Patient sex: M
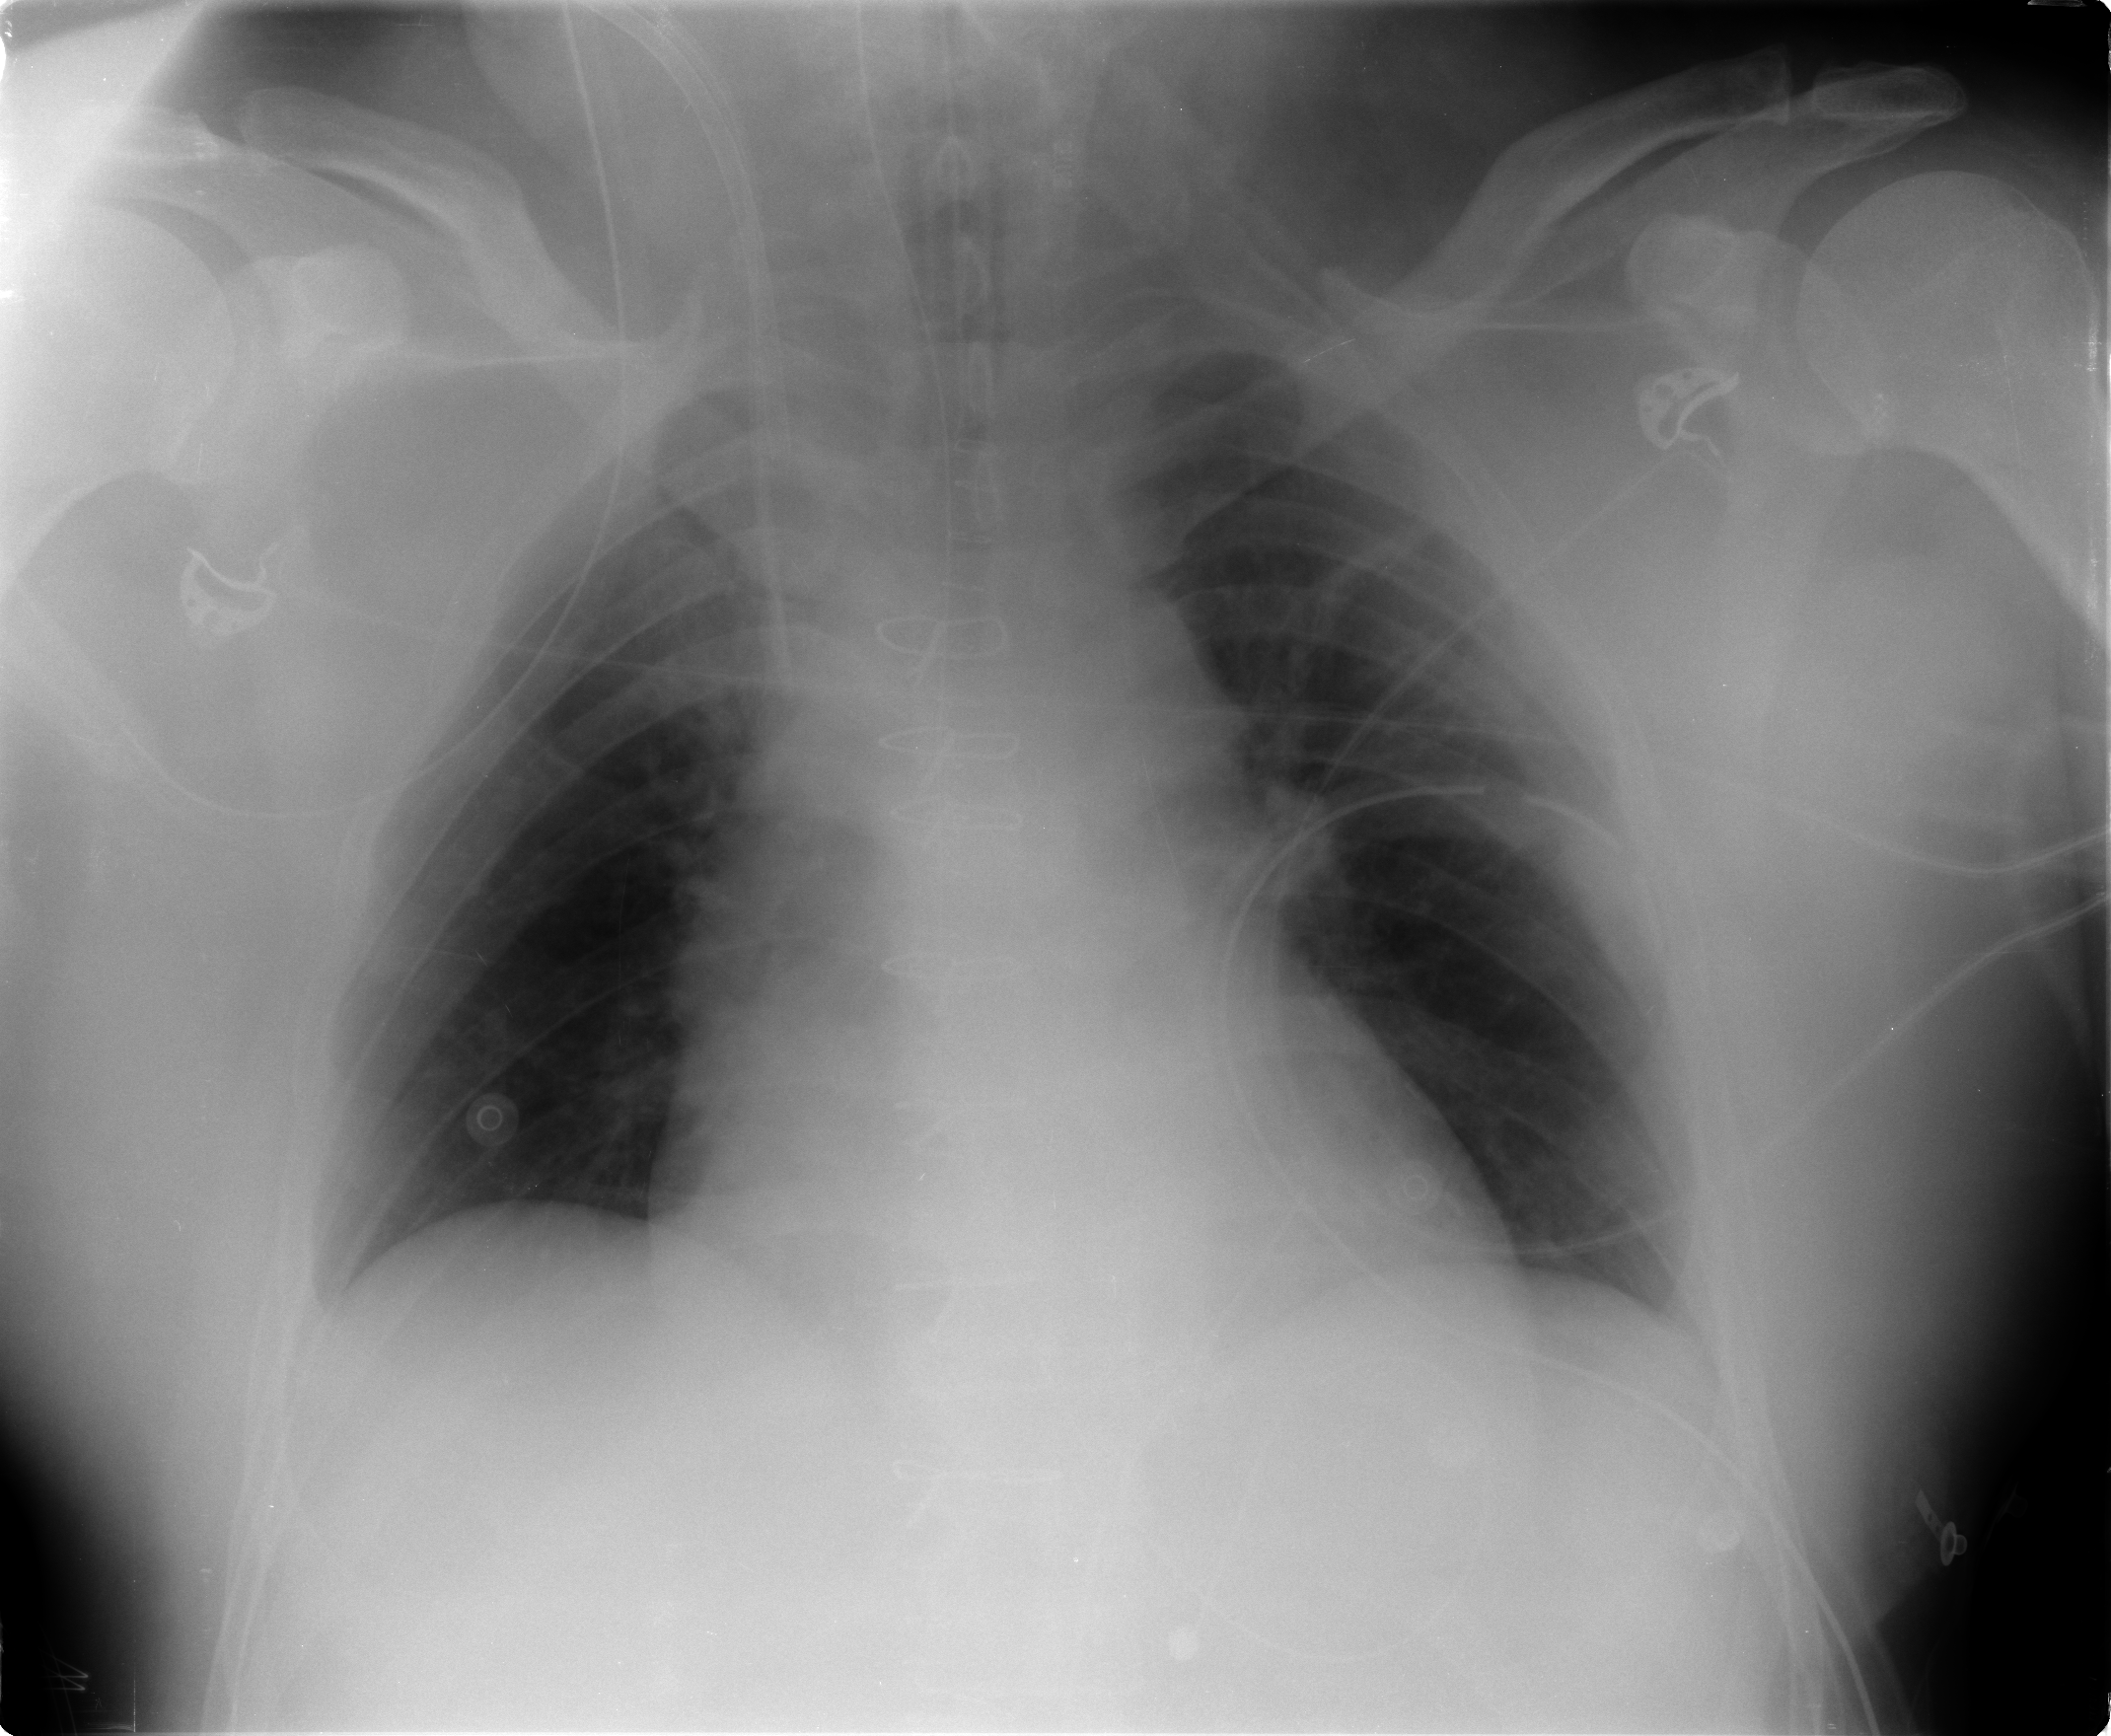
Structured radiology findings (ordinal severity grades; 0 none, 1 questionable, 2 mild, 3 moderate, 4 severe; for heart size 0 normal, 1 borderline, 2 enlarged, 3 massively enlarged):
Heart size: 2
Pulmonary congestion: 1
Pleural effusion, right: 1
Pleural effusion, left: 1
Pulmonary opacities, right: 0
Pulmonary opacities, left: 0
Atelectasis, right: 0
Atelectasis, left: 0